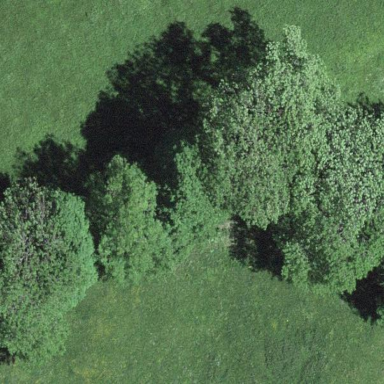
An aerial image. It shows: Deciduous forest dominated by broadleaved trees.